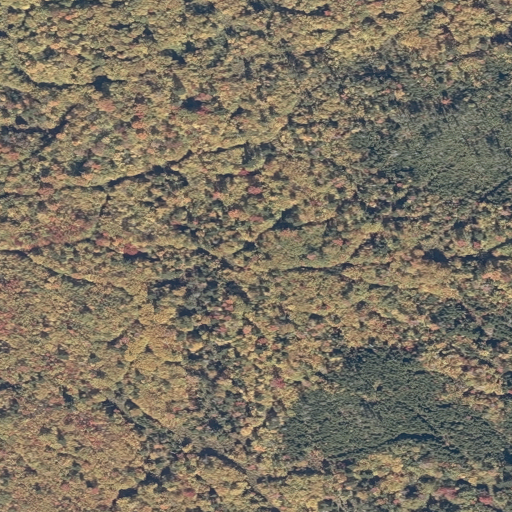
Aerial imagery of ridge(s) in Maine named Crockett Ridge containing mixed forest, deciduous forest, evergreen forest, and shrub